Question: Two part question:
first part: which JAR is required? Does not javax.persistence-2.0.0.jar have the required classes, in particular javax.persistence.*?

stack trace as so:
'''
init:
deps-jar:
Created dir: /home/thufir/NetBeansProjects/JavaApplication12/build
Updating property file: /home/thufir/NetBeansProjects/JavaApplication12/build/built-jar.properties
Created dir: /home/thufir/NetBeansProjects/JavaApplication12/build/classes
Created dir: /home/thufir/NetBeansProjects/JavaApplication12/build/classes/META-INF
Copying 1 file to /home/thufir/NetBeansProjects/JavaApplication12/build/classes/META-INF
Created dir: /home/thufir/NetBeansProjects/JavaApplication12/build/empty
Created dir: /home/thufir/NetBeansProjects/JavaApplication12/build/generated-sources/ap-source-output
Compiling 2 source files to /home/thufir/NetBeansProjects/JavaApplication12/build/classes
/home/thufir/NetBeansProjects/JavaApplication12/src/javaapplication12/Fud30Groups.java:8: error: package javax.persistence does not exist
import javax.persistence.*;
/home/thufir/NetBeansProjects/JavaApplication12/src/javaapplication12/Fud30Groups.java:15: error: cannot find symbol
@Entity
symbol: class Entity
/home/thufir/NetBeansProjects/JavaApplication12/src/javaapplication12/Fud30Groups.java:16: error: cannot find symbol
@Table(name = "fud30_groups", catalog = "fudforum", schema = "")
symbol: class Table
/home/thufir/NetBeansProjects/JavaApplication12/src/javaapplication12/Fud30Groups.java:18: error: cannot find symbol
@NamedQueries({
symbol: class NamedQueries
/home/thufir/NetBeansProjects/JavaApplication12/src/javaapplication12/Fud30Groups.java:28: error: cannot find symbol
@Id
symbol: class Id
location: class Fud30Groups
/home/thufir/NetBeansProjects/JavaApplication12/src/javaapplication12/Fud30Groups.java:29: error: cannot find symbol
@GeneratedValue(strategy = GenerationType.IDENTITY)
symbol: class GeneratedValue
location: class Fud30Groups
/home/thufir/NetBeansProjects/JavaApplication12/src/javaapplication12/Fud30Groups.java:30: error: cannot find symbol
@Basic(optional = false)
symbol: class Basic
location: class Fud30Groups
/home/thufir/NetBeansProjects/JavaApplication12/src/javaapplication12/Fud30Groups.java:31: error: cannot find symbol
@Column(name = "id")
symbol: class Column
location: class Fud30Groups
/home/thufir/NetBeansProjects/JavaApplication12/src/javaapplication12/Fud30Groups.java:33: error: cannot find symbol
@Basic(optional = false)
symbol: class Basic
location: class Fud30Groups
/home/thufir/NetBeansProjects/JavaApplication12/src/javaapplication12/Fud30Groups.java:34: error: cannot find symbol
@Column(name = "name")
symbol: class Column
location: class Fud30Groups
/home/thufir/NetBeansProjects/JavaApplication12/src/javaapplication12/Fud30Groups.java:36: error: cannot find symbol
@Basic(optional = false)
symbol: class Basic
location: class Fud30Groups
/home/thufir/NetBeansProjects/JavaApplication12/src/javaapplication12/Fud30Groups.java:37: error: cannot find symbol
@Column(name = "inherit_id")
symbol: class Column
location: class Fud30Groups
/home/thufir/NetBeansProjects/JavaApplication12/src/javaapplication12/Fud30Groups.java:39: error: cannot find symbol
@Basic(optional = false)
symbol: class Basic
location: class Fud30Groups
/home/thufir/NetBeansProjects/JavaApplication12/src/javaapplication12/Fud30Groups.java:40: error: cannot find symbol
@Column(name = "forum_id")
symbol: class Column
location: class Fud30Groups
/home/thufir/NetBeansProjects/JavaApplication12/src/javaapplication12/Fud30Groups.java:42: error: cannot find symbol
@Basic(optional = false)
symbol: class Basic
location: class Fud30Groups
/home/thufir/NetBeansProjects/JavaApplication12/src/javaapplication12/Fud30Groups.java:43: error: cannot find symbol
@Column(name = "groups_opt")
symbol: class Column
location: class Fud30Groups
/home/thufir/NetBeansProjects/JavaApplication12/src/javaapplication12/Fud30Groups.java:45: error: cannot find symbol
@Basic(optional = false)
symbol: class Basic
location: class Fud30Groups
/home/thufir/NetBeansProjects/JavaApplication12/src/javaapplication12/Fud30Groups.java:46: error: cannot find symbol
@Column(name = "groups_opti")
symbol: class Column
location: class Fud30Groups
18 errors
/home/thufir/NetBeansProjects/JavaApplication12/nbproject/build-impl.xml:605: The following error occurred while executing this line:
/home/thufir/NetBeansProjects/JavaApplication12/nbproject/build-impl.xml:246: Compile failed; see the compiler error output for details.
BUILD FAILED (total time: 0 seconds)
'''
Second part of the question is, what's (potentially) wrong with Netbeans? Until yesterday, it seemed that the IDE would automagically add required classes to the classpath when, as here, generating an @Entity class from an existing database. In this particular case, Netbeans did add JAR's.
However, because they're added externally to the project there's no lib folder. Unfortunately I'm not familiar enough yet to really dive into build.xml to see what's going on, but from the Library Manager it looks like they are as so:
'''
thufir@dur:~$ tree netbeans-7.1.1/java/modules/ext/eclipselink/
netbeans-7.1.1/java/modules/ext/eclipselink/
+-- eclipselink-2.3.0.jar
+-- eclipselink-jpa-modelgen-2.3.0.jar
+-- javax.persistence-2.0.jar
+-- org.eclipse.persistence.jpa.jpql_1.0.0.jar
0 directories, 4 files
thufir@dur:~$
'''
It just seems to not fit with my recollection that additional steps, downloading whichever JAR's are missing, was required in the past. Could a setting in Netbeans be wrong or corrupted?
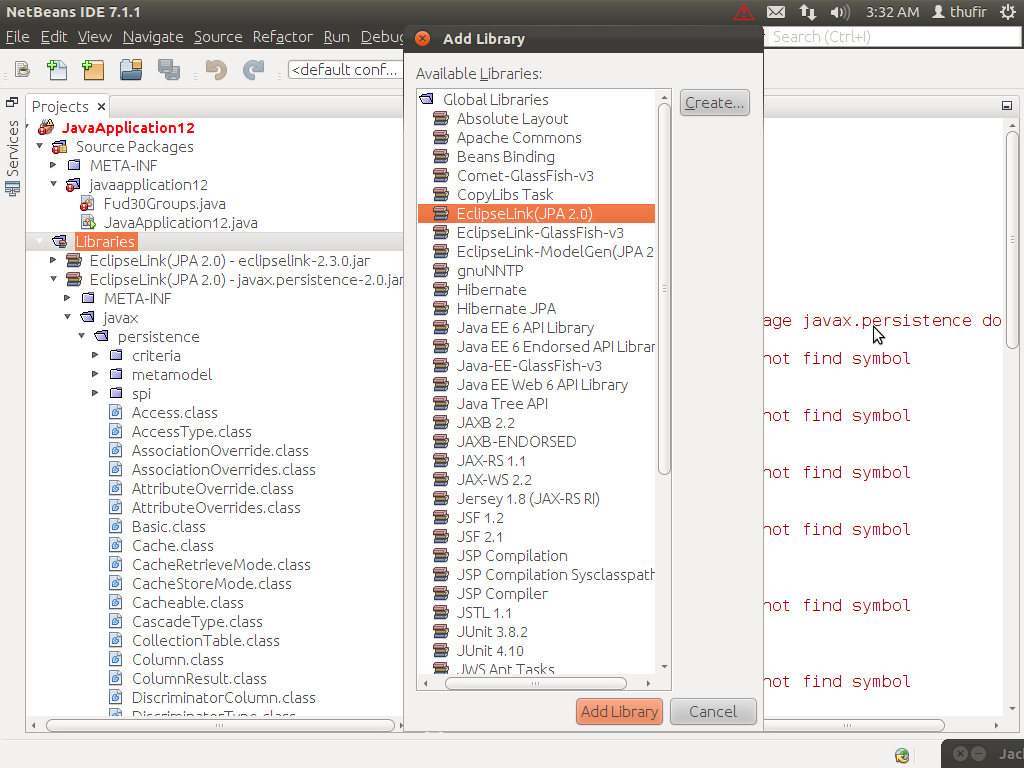
Answer: Lucky number 13, Netbeans project 13, as identical as possible to Netbeans project 12, builds fine (well, not fine, but it does build):
clean and build:
'''
init:
deps-clean:
Updating property file: /home/thufir/NetBeansProjects/JavaApplication13/build/built-clean.properties
Deleting directory /home/thufir/NetBeansProjects/JavaApplication13/build
clean:
init:
deps-jar:
Created dir: /home/thufir/NetBeansProjects/JavaApplication13/build
Updating property file: /home/thufir/NetBeansProjects/JavaApplication13/build/built-jar.properties
Created dir: /home/thufir/NetBeansProjects/JavaApplication13/build/classes
Created dir: /home/thufir/NetBeansProjects/JavaApplication13/build/classes/META-INF
Copying 1 file to /home/thufir/NetBeansProjects/JavaApplication13/build/classes/META-INF
Created dir: /home/thufir/NetBeansProjects/JavaApplication13/build/empty
Created dir: /home/thufir/NetBeansProjects/JavaApplication13/build/generated-sources/ap-source-output
Compiling 2 source files to /home/thufir/NetBeansProjects/JavaApplication13/build/classes
warning: Supported source version 'RELEASE_6' from annotation processor 'org.eclipse.persistence.internal.jpa.modelgen.CanonicalModelProcessor' less than -source '1.7'
Note: Creating non-static metadata factory ...
Note: Found Option : eclipselink.canonicalmodel.use_static_factory, with value: false
Note: Optional file was not found: META-INF/orm.xml continuing with generation.
Note: Optional file was not found: META-INF/eclipselink-orm.xml continuing with generation.
Note: Found Option : eclipselink.canonicalmodel.use_static_factory, with value: false
Note: Optional file was not found: META-INF/orm.xml continuing with generation.
Note: Optional file was not found: META-INF/eclipselink-orm.xml continuing with generation.
warning: The following options were not recognized by any processor: '[eclipselink.canonicalmodel.use_static_factory]'
1 warning
Copying 2 files to /home/thufir/NetBeansProjects/JavaApplication13/build/classes
compile:
BUILD SUCCESSFUL (total time: 6 seconds)
'''
The two projects:
'''
thufir@dur:~/NetBeansProjects$
thufir@dur:~/NetBeansProjects$ tree JavaApplication12
JavaApplication12
+-- build
| +-- built-jar.properties
| +-- classes
| | +-- META-INF
| | +-- persistence.xml
| +-- empty
| +-- generated-sources
| +-- ap-source-output
+-- build.xml
+-- manifest.mf
+-- nbproject
| +-- build-impl.xml
| +-- genfiles.properties
| +-- private
| | +-- private.properties
| +-- project.properties
| +-- project.xml
+-- src
+-- javaapplication12
| +-- Fud30Groups.java
| +-- JavaApplication12.java
+-- META-INF
+-- persistence.xml
11 directories, 12 files
thufir@dur:~/NetBeansProjects$
thufir@dur:~/NetBeansProjects$ tree JavaApplication13
JavaApplication13
+-- build
| +-- built-jar.properties
| +-- classes
| | +-- javaapplication13
| | | +-- Fud30Groups_.class
| | | +-- Fud30Groups.class
| | | +-- Fud30Groups.java
| | | +-- JavaApplication13.class
| | | +-- JavaApplication13.java
| | +-- META-INF
| | +-- persistence.xml
| +-- empty
| +-- generated-sources
| +-- ap-source-output
| +-- javaapplication13
| +-- Fud30Groups_.java
+-- build.xml
+-- lib
| +-- CopyLibs
| | +-- org-netbeans-modules-java-j2seproject-copylibstask.jar
| +-- eclipselink
| | +-- eclipselink-2.3.0.jar
| | +-- javax.persistence-2.0.jar
| | +-- org.eclipse.persistence.jpa.jpql_1.0.0.jar
| +-- eclipselinkmodelgen
| | +-- eclipselink-jpa-modelgen-2.3.0.jar
| +-- nblibraries.properties
+-- manifest.mf
+-- nbproject
| +-- build-impl.xml
| +-- genfiles.properties
| +-- private
| | +-- config.properties
| | +-- private.properties
| +-- project.properties
| +-- project.xml
+-- src
+-- javaapplication13
| +-- Fud30Groups.java
| +-- JavaApplication13.java
+-- META-INF
+-- persistence.xml
17 directories, 25 files
thufir@dur:~/NetBeansProjects$
'''
The difference apparently being that project 13 has a ./lib folder, while project 12 is using "external" JAR's.
Perhaps my Netbeans install is corrupt, or a setting wrong, or I've got the wrong approach to project 12? I'd like to do it with external JAR's, as project 12 does, because various features, like the Library Manager, work better.